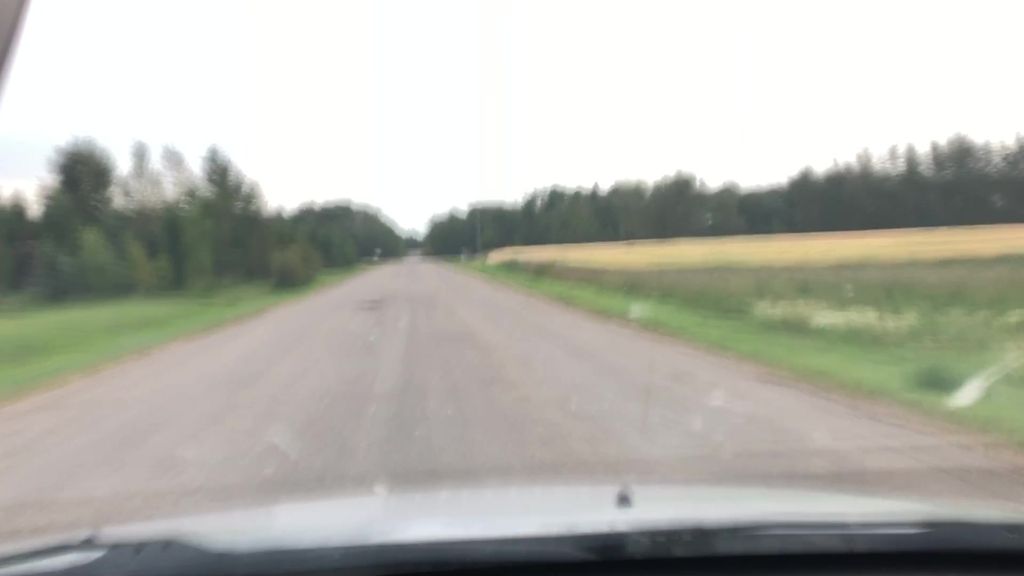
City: edmonton